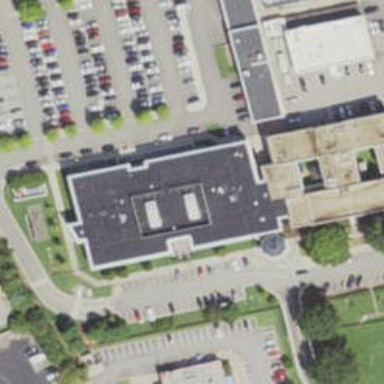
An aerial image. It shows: Government office.